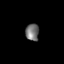
Tissue: skin
Cell type: Fibroblasts
Senescence score: 0.7373
Nuclear area (px): 224
Mean DAPI intensity: 115.107